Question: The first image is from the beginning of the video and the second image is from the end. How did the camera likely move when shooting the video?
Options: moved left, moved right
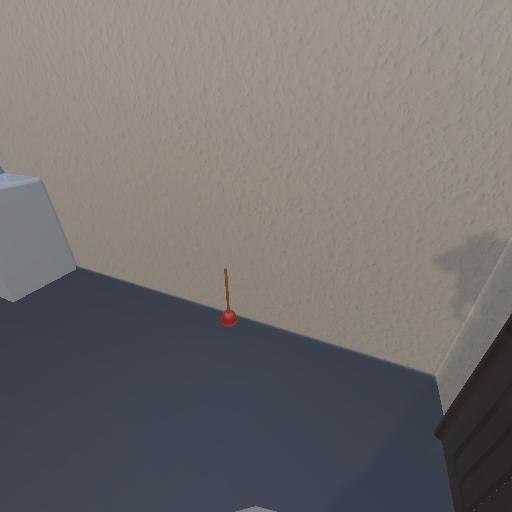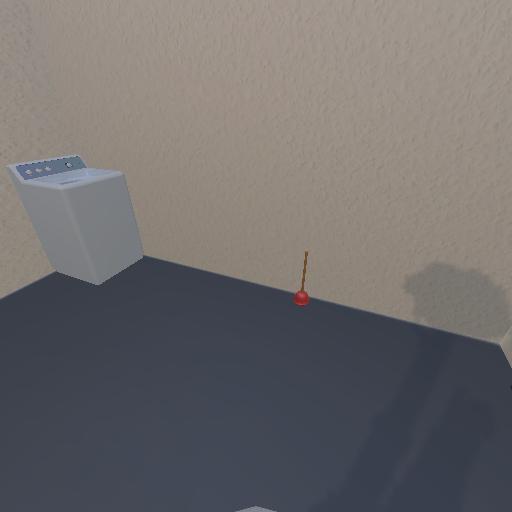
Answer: moved left